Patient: sex M, age 60
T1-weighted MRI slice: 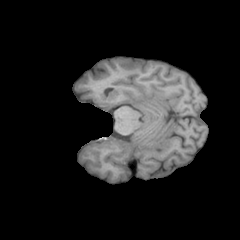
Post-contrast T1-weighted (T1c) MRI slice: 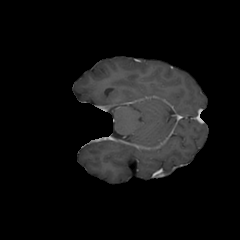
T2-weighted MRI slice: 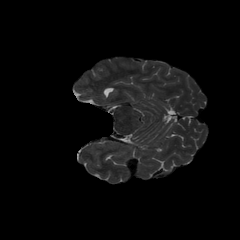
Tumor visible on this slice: no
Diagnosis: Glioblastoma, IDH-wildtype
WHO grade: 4